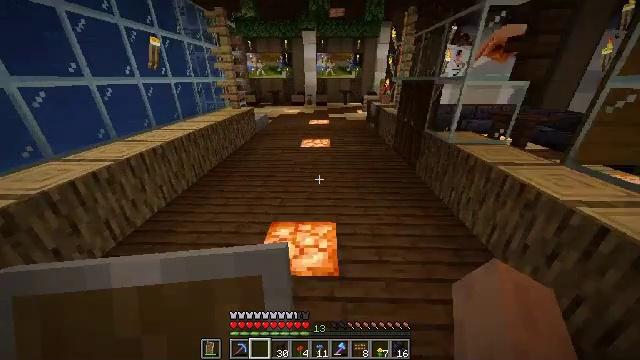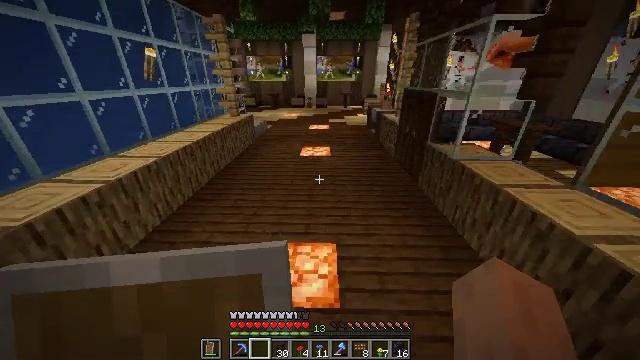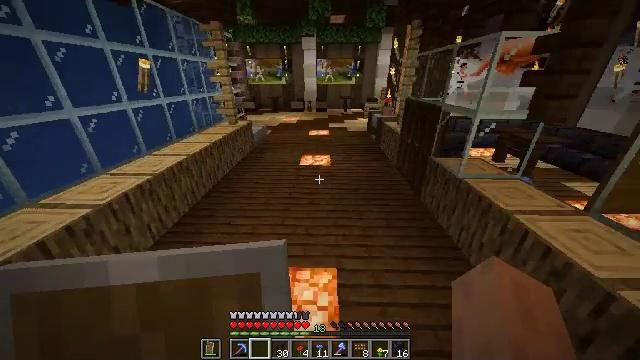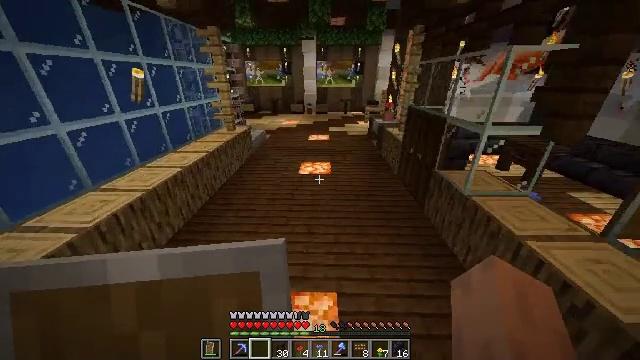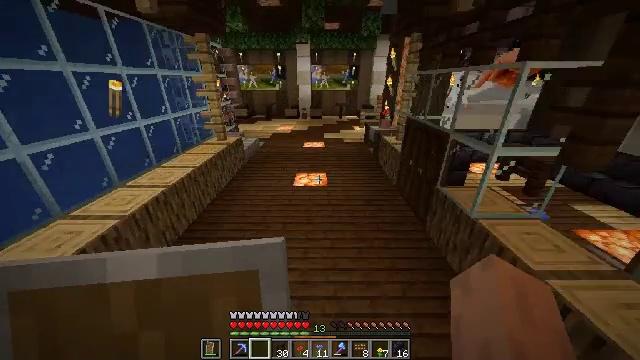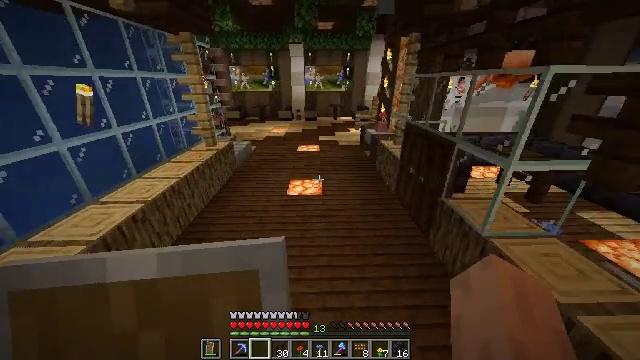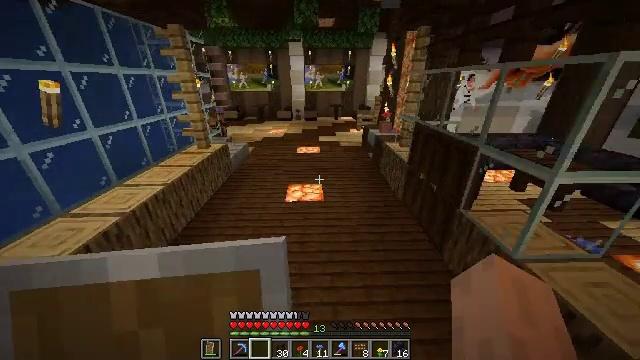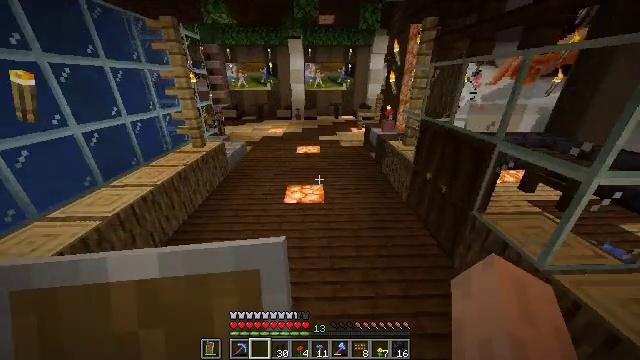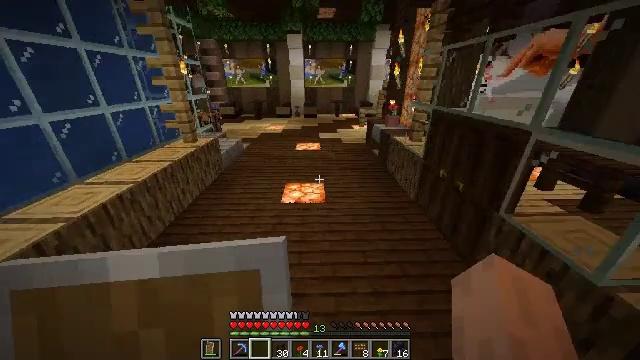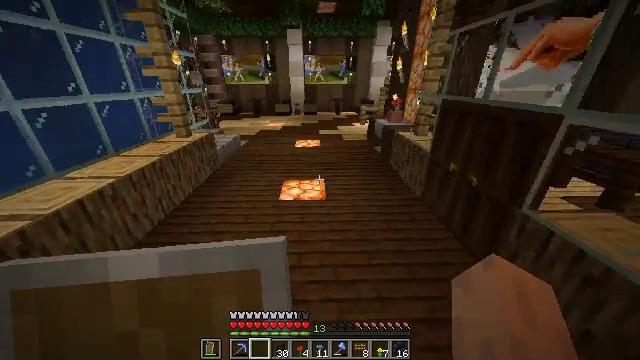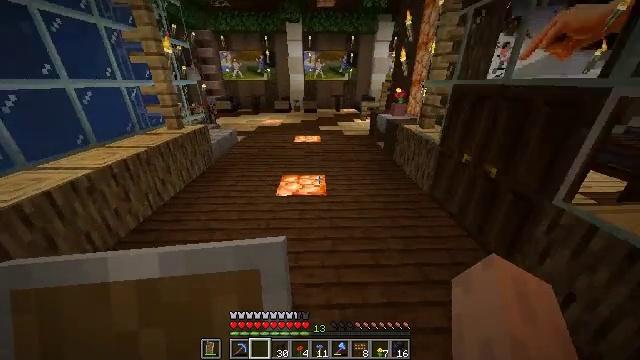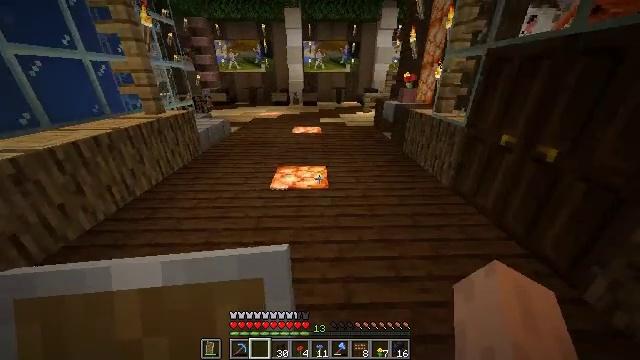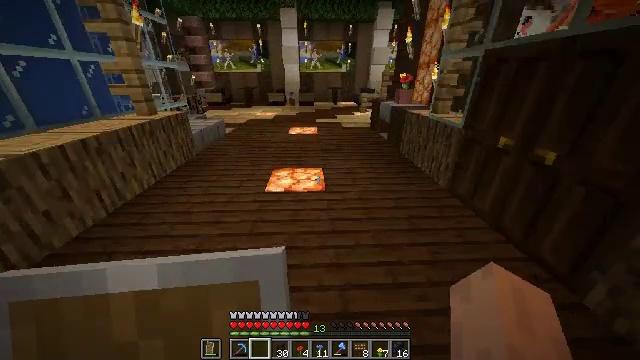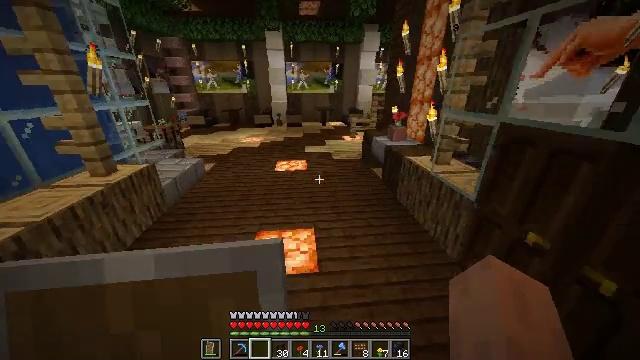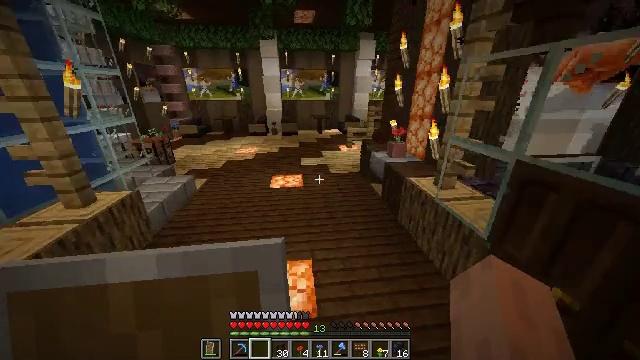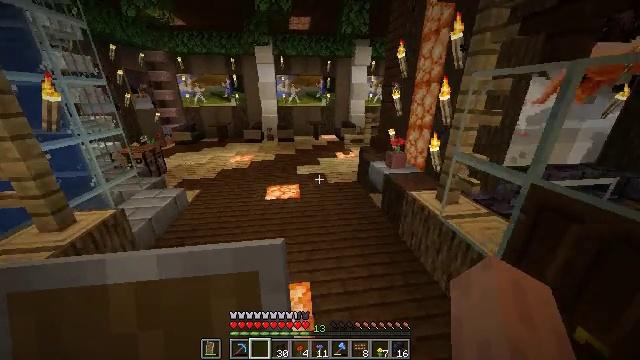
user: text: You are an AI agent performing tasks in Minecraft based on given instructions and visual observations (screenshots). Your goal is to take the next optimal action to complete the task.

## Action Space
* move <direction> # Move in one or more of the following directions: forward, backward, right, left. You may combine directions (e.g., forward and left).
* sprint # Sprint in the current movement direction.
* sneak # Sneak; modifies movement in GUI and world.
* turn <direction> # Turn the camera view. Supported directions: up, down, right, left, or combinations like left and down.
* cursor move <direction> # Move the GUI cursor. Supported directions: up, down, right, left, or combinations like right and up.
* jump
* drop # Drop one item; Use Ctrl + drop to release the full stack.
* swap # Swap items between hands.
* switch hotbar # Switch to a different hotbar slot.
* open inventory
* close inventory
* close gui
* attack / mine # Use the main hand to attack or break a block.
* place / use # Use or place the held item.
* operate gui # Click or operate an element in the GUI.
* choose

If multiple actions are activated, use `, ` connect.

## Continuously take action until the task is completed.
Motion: motion action
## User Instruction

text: Craft polished diorite stairs.
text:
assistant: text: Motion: move forward, jump
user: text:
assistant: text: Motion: move forward, jump
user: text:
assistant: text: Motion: move forward, jump
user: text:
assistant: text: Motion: move forward, turn right, jump
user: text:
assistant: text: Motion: move forward, turn right, jump
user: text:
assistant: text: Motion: move forward, jump
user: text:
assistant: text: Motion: move forward, jump
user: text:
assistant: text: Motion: move forward, jump
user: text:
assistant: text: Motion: move forward, jump
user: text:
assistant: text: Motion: move forward, jump
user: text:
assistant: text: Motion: move forward, jump
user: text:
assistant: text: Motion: move forward, jump
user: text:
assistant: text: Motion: move forward, turn right and up, jump
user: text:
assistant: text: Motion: move forward, turn right, jump
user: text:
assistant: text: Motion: move forward, turn right, jump
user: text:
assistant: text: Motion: move forward, jump
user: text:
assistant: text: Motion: move forward, jump
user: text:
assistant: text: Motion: move forward, jump
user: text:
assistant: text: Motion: move forward, jump
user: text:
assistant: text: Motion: move forward, jump
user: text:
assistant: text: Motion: move forward, turn right and up, jump
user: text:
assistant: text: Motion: move forward, turn right and up, jump
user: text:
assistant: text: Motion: move forward, turn right and up, jump
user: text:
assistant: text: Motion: move forward, jump
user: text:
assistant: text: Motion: move forward and move left, jump
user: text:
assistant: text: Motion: move forward and move left, turn right
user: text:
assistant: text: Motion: move forward and move left, turn right
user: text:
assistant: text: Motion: move forward and move left, turn right and down
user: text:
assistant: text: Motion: move forward and move left, turn right and down
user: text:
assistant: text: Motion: move forward and move left, turn right and down